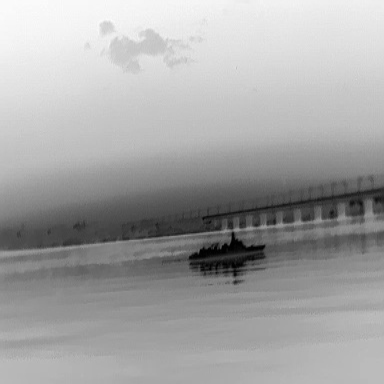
There is a warship in the infrared image.